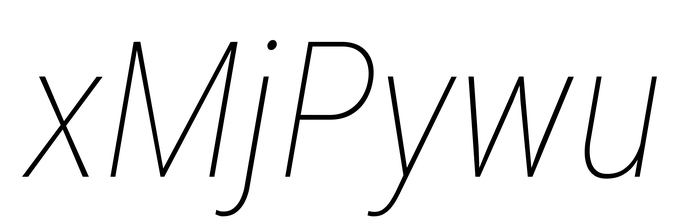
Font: Roboto-Italic_Condensed_Thin_Italic